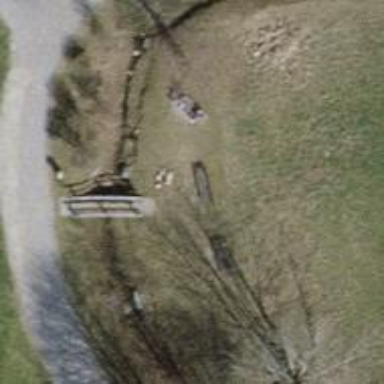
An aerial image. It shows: Brown bench in the vicinity.